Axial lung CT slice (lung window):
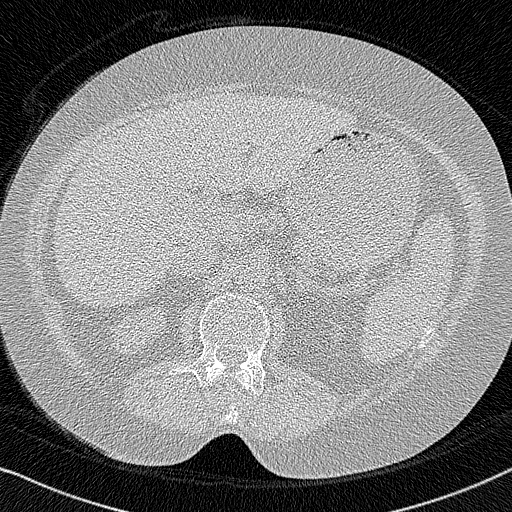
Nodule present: no